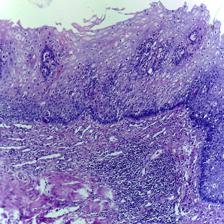
Diagnosis: Normal